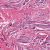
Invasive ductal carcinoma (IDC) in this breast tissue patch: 0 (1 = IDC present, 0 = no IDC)